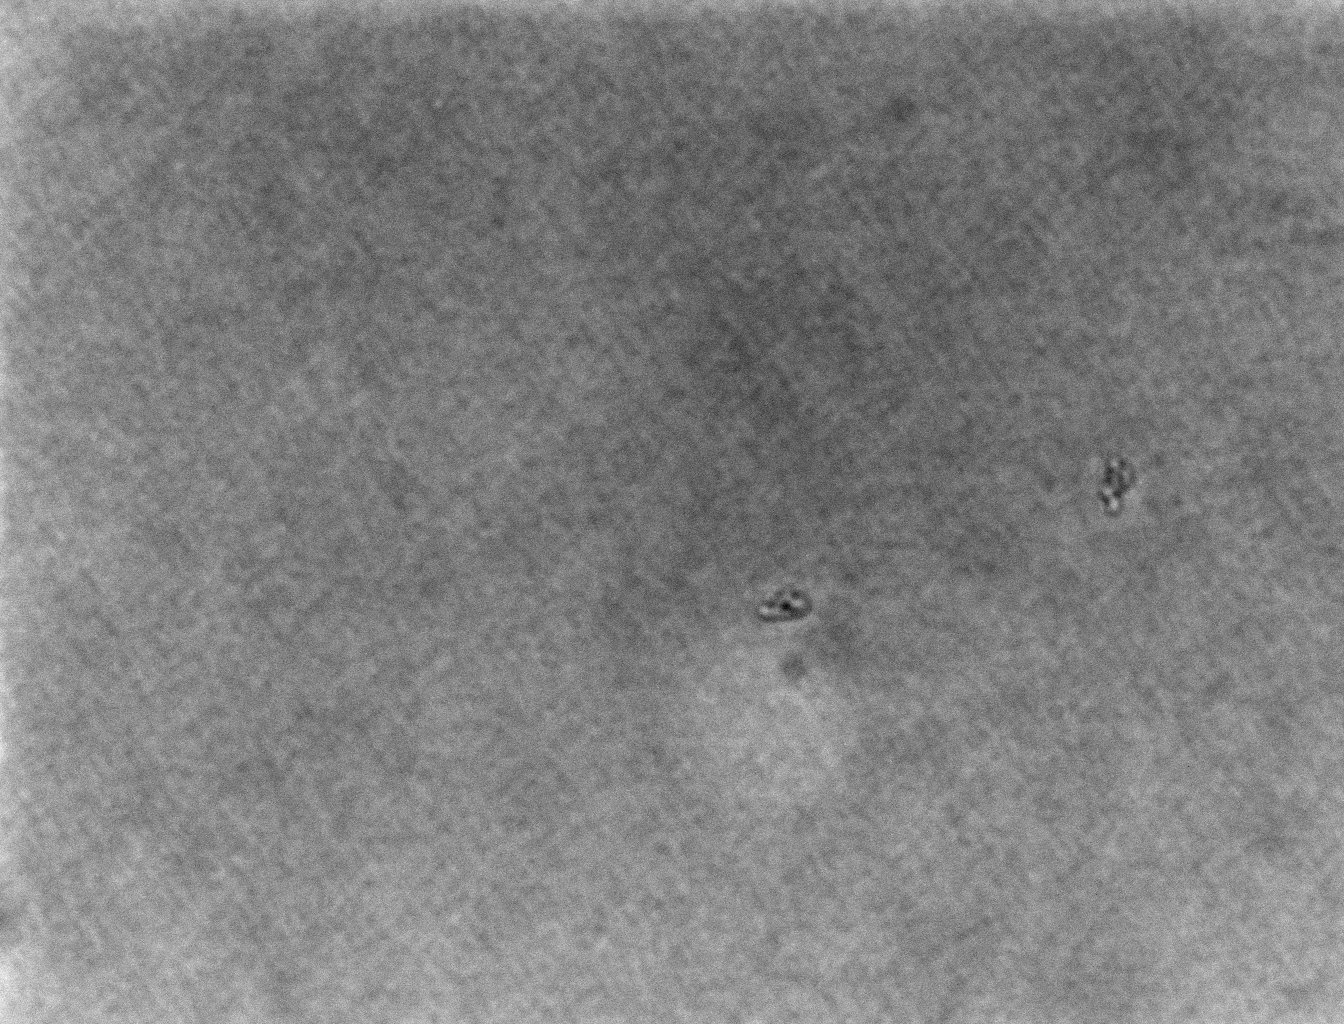
Brightfield microscopy, 60x objective, 3 h incubation